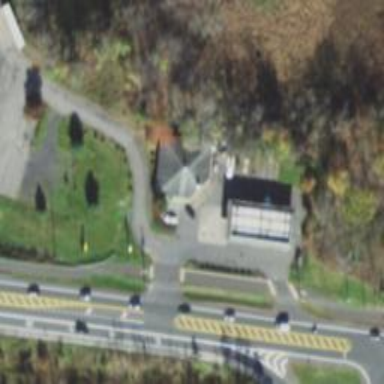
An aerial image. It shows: Fuel station.